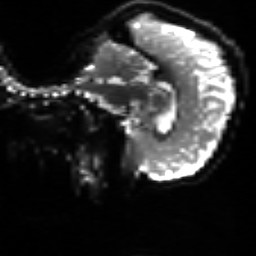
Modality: sbref
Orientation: sagittal
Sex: female
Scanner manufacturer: siemens
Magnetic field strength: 3 T
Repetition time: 5 s
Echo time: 0.071 s